【题型】解答题　【知识点】平面几何　【难度】easy
如图，$AB$ 为 $\odot O$ 的直径，$AC$ 平分 $\angle BAD$，交弦 $BD$ 于点 $G$，连接半径 $OC$ 交 $BD$ 于点 $E$，过点 $C$ 的一条直线交 $AB$ 的延长线于点 $F$，$\angle AFC = \angle ACD$。

(1) 求证：直线 $CF$ 是 $\odot O$ 的切线；

(2) 若 $DE = 2CE = 2$，求 $AD$ 的长；
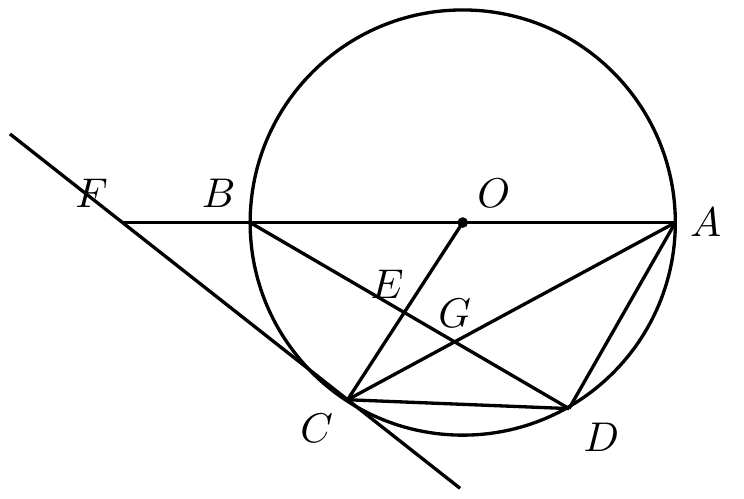
【解答】
(1) 证明：$\because AC$ 平分 $\angle BAD$，

$\therefore \angle BAC = \angle DAC$，

$\therefore C$ 是 $\widehat{BD}$ 的中点，

$\therefore OC \perp BD$，

$\therefore BE = DE$，

$\because \angle AFC = \angle ACD$，$\angle ACD = \angle ABD$，

$\therefore \angle AFC = \angle ABD$，

$\therefore BD \parallel CF$，

$\therefore OC \perp CF$，

$\because OC$ 是半径，

$\therefore$ 直线 $CF$ 是 $\odot O$ 的切线；

（2）解：设 $OC = r$，

$\because DE = 2CE = 2$，

$\therefore BE = DE = 2$，$CE = 1$，

$\therefore OE = r - 1$，

在 $Rt\triangle OBE$ 中，$(r-1)^2 + 2^2 = r^2$

解得：$r = \frac{5}{2}$，

$\therefore OE = \frac{5}{2} - 1 = \frac{3}{2}$，

又 $\because OA = OB$，$BE = DE$，

$\therefore AD = 2OE = 3$。